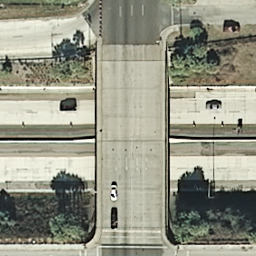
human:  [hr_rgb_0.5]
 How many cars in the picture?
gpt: five

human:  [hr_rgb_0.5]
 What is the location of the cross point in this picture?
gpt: center